Question: In section '41.2.1 Memory Location' of his new book, B.Stroustrup writes the following:
> Consider two global variables and :'''
// thread1
char c = 0;
void f()
{
c = 1;
int x = c;
}
// thread2
char b = 0;
void g()
{
b = 1;
int y = b;
}
'''
Now, x==1 and y==1, as anyone would expect. Why is this even worth saying? Consider what might happen if a linker allocated
and in the same word in memory and (like most modern hardware) the machine could not load or store anything smaller than a
word:Without a well-defined and reasonable memory model, thread 1 might
read the word containing and , change , and write the
word back into memory. At the same time thread 2 could do the same
with . Then, whichever thread managed to read the word first and
wichever thread managed to write its result back into memory last
would determine the result. We might get , , or
(but not ). The memory model saves us from such chaos; we get
. The reason that cannot happen is that the initialization of and are done (by the compiler or the linker) before
either thread starts.
Assuming that the phrase:
> We might get , , or (but not )
refers to the final values of the variables and respectively, how could we get and without a sensible memory model. I just can't see how this would be possible.
I also couldn't understand what the author meant to say when he wrote the last sentence above:
> The reason that cannot happen is that the initialization of
and are done (by the compiler or the linker) before either thread starts.
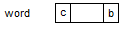
Answer: The reason that you could get 01 or 10 without a sensible memory model is because thread operations occur concurrently and the read and write of the memory are not atomic. They require two steps - step 1: read, step 2: write. Without a sensible memory model, the following would be possible:
Thread 1: Reads 00 Memory:00
Thread 2: Reads 00 Memory:00
Thread 1: Writes 10 Memory:10
Thread 2: Writes 01 Memory:01
Result: 01
The problem of multiple threads accessing the same resource is common with multi-threaded programming. For example, multiple threads that need access to the same static member variable. The way that we protect against threads trampling over each other is with mutexes and critical sections. However, in the case that is presented we don't need to do that because the memory model handles it for us (is sensible).
The reason that 00 is not possible: the memory is initialised to 00 before either thread starts, so neither thread tramples over what the other thread has done and sets the memory to 00.